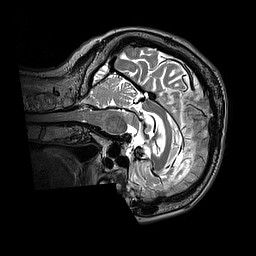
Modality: T2w
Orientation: sagittal
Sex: female
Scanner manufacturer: siemens
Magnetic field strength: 3 T
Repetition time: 3.2 s
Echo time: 0.409 s